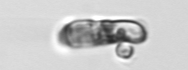
Label: Guinardia_delicatula